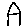
Label: house